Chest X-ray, PA view. Patient: 38 years old, sex F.
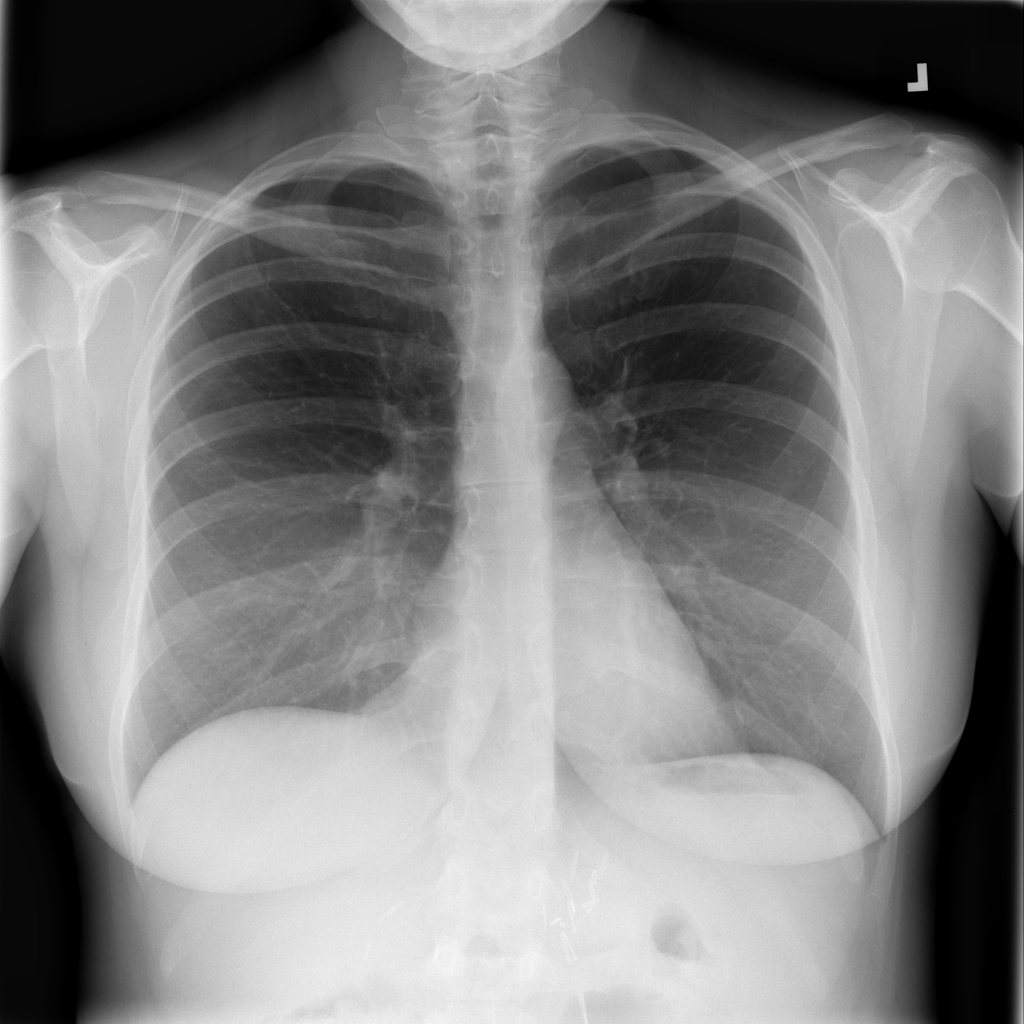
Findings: No Finding